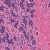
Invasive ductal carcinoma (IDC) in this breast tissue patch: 0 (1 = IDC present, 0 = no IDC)